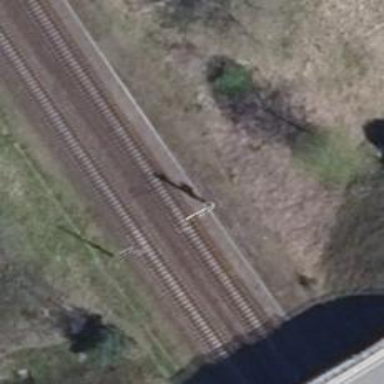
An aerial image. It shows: Railway milestone with catenary mast.